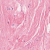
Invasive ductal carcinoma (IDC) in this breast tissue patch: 0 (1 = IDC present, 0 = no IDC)